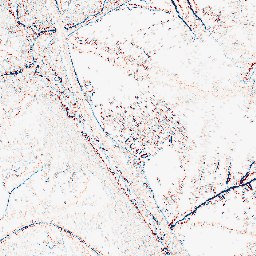
Category: edge_preserving
Decomposition family: median
Decomposition parameters: size: 3
Upsampling method: sinc_hamming
Upsampling parameters: scale: 4
kernel_size: 16
Upsampling scale: 4